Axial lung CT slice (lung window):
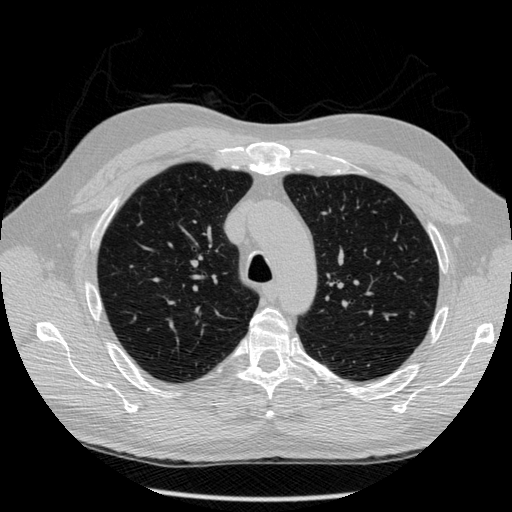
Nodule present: no